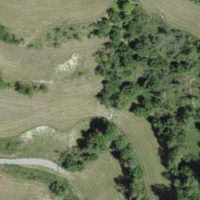
EUNIS habitat code: 24
Species observed at this site:
Linaria vulgaris